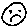
Label: smiley face